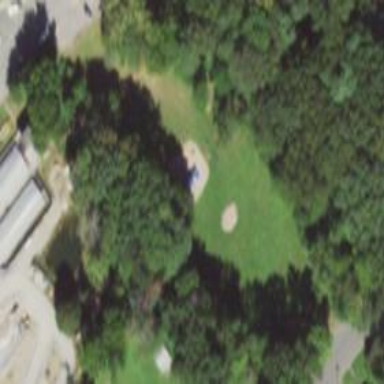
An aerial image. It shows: Park.